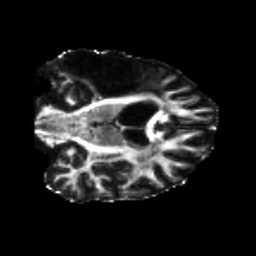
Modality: FA
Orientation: coronal
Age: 54
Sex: male
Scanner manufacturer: siemens
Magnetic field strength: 3 T
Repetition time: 5.25 s
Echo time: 0.08 s